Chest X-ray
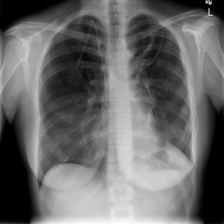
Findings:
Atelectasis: negative
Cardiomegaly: negative
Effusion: negative
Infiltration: negative
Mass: negative
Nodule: negative
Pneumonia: negative
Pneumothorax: negative
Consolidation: negative
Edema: negative
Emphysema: negative
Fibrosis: negative
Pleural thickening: negative
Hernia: negative